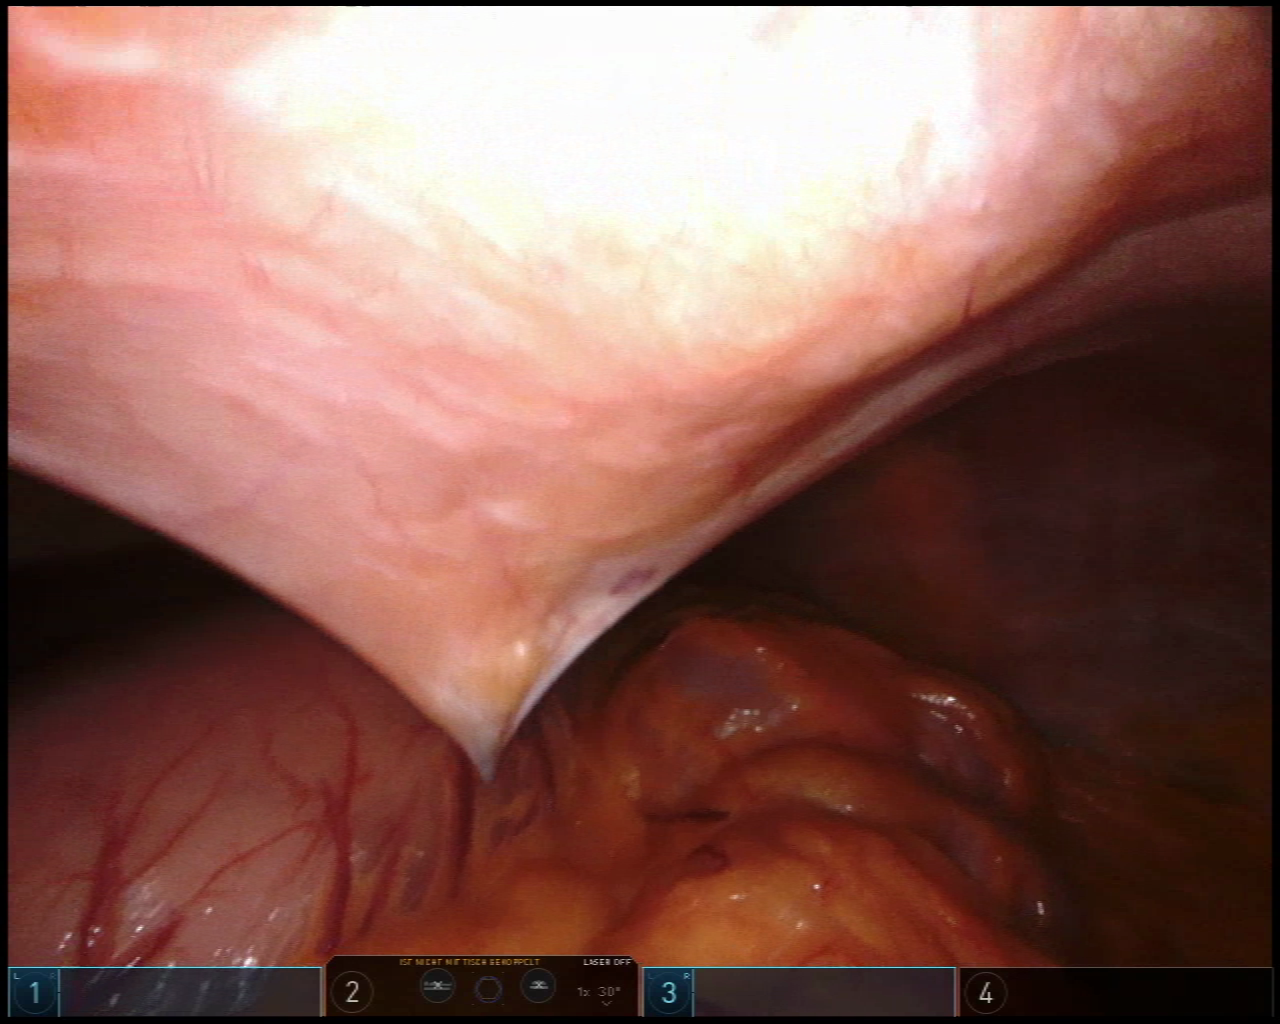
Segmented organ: stomach
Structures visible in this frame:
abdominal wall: yes
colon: yes
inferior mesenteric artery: no
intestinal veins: no
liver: yes
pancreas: no
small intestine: no
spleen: no
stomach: yes
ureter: no
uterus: no
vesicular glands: no